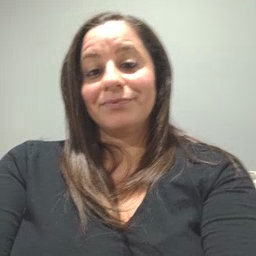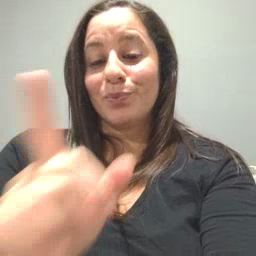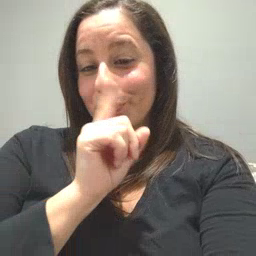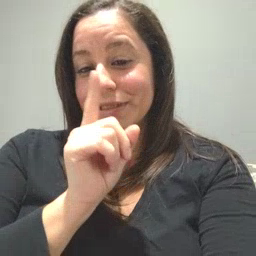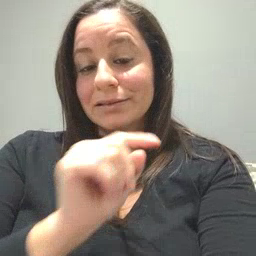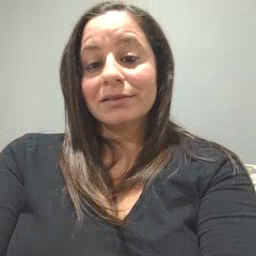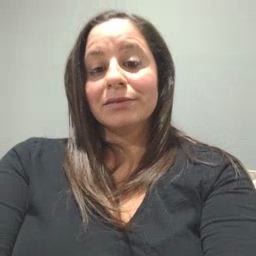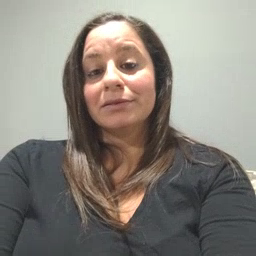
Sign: pretend